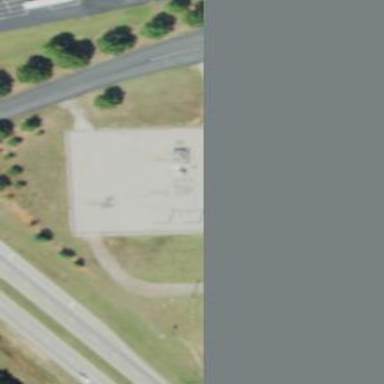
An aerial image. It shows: Industrial substation surrounded by fence.